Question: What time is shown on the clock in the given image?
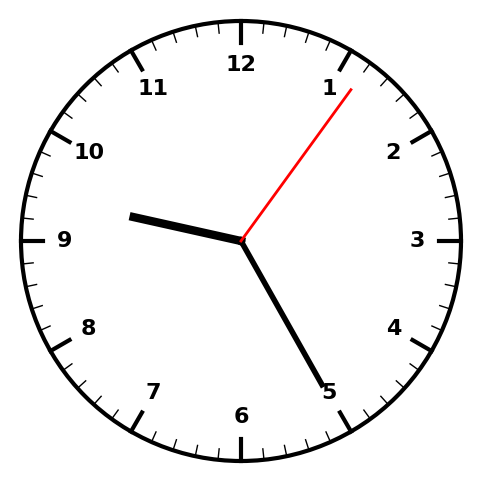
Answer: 09:25:06